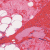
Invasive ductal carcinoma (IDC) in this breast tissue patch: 0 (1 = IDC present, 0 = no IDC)